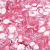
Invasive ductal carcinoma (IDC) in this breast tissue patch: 0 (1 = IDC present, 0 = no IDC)